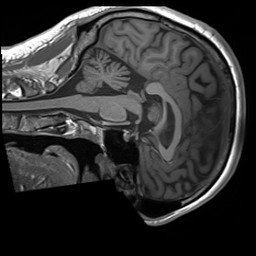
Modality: T1w
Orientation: sagittal
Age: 27
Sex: male
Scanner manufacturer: siemens
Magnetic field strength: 3 T
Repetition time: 1.8 s
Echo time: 0.00232 s